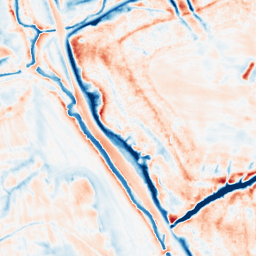
Category: multiscale
Decomposition family: dog_multiscale
Decomposition parameters: sigma_ratio: 1.6
n_scales: 5
base_sigma: 0.5
Upsampling method: sinc_hamming
Upsampling parameters: scale: 8
kernel_size: 16
Upsampling scale: 8